Question: I am making use of jQuery 1.4.4 and jQuery UI 1.8.7 in a legacy code base.
I have added a few combobox() ui-widgets, these comboboxes live along side normal '<select>' dropdowns.
I am finding it difficult to get the two elements to look the same, i.e. the unstyled '<select>' with it's Internet Explorer / Windows based style and the most basic jQuery UI Themed ui-widget combobox.
The screenshot shows an unstyled '<select>' on the left and a jQuery ui-widget combobox on the right:

Is it possible to make the two look the same?
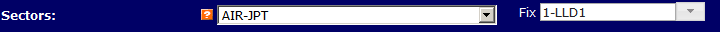
Answer: Yes, but you'd need to adapt the jQuery UI theme to match the system default combobox. Having said that, it's not a good way to do it, since that default is dependent on the operating system your browser is running on, so if you want consistent dropdowns across your application, use jQuery UI on all of them, since that way you can fully control all aspects of the presentation without worrying about the different platforms the browser is running on.